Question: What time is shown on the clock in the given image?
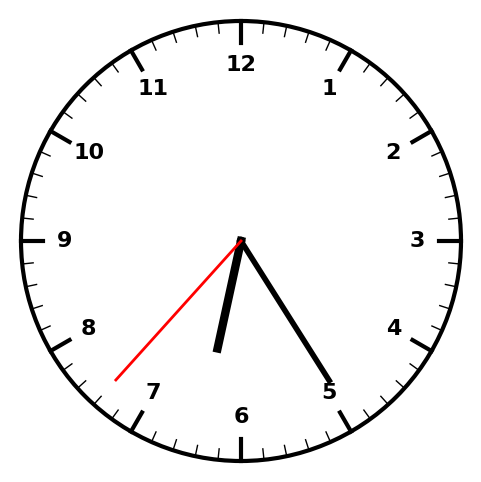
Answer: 06:24:37